Question: I have a query which returns some rows. Its column names are like: Age, Gender, DOB etc.
What I have to do is, to check how many rows are coming from DB of which Age.
e.g. See the image:

See the age subtotal, it means my query is returning 54 rows of age 0, 1 row of age 1 and so on.
This table of subtotal must display only those ages that are returned by the query. For example there is no Age 2 as it was not returned by query.
How can I sort this issue, if anyone has idea please share. Any help would be highly appreciated.
Thanks in advance.
EDIT: Here is my Stored Procedure:
'''
ALTER PROCEDURE [dbo].[spGetClients]
(
@orderBy varchar(50),
@startAge int,
@endAge int,
@sex varchar(5),
@developmentalDisability varchar(200),
@staffId nvarchar(1024),
@statusId nvarchar(1024),
@ethnicityId nvarchar(1024),
@treatmentProviderId nvarchar(1024)
)
AS
BEGIN
SET NOCOUNT ON;
SELECT c.Id, dbo.GetClientFullName(c.FirstName, c.MiddleInit, c.LastName) AS ClientName,
c.DateOfBirth, dbo.GetAge(c.DateOfBirth, GETDATE()) AS Age, c.Sex,
dbo.GetClientStatus(c.Id, @statusId) AS Status, ca.Address, co.Phone,
dbo.GetEthnicity(c.Id, @ethnicityId) AS Ethnicity, dbo.GetDevelopmentalDisabilities(c.Id, @developmentalDisability) AS Disabilities,
dbo.GetClientStaffContacts(c.Id, @staffId) AS Staff, dbo.GetClientContacts(c.Id) AS Contact,
dbo.GetClientInsuranceProviders(c.Id) AS HealthProvider,
dbo.GetClientTreatmentProviders(c.Id, @treatmentProviderId) AS TreatmentProvider
FROM Client c
LEFT OUTER JOIN(
SELECT ca.ParentEntityId, ca.Address
FROM ContactAddress ca
INNER JOIN EntityName en ON en.Id = ca.EntityNameId AND en.Name = 'Client'
INNER JOIN GeneralLookup gl ON ca.glAddressTypeId = gl.Id AND gl.LookupItem = 'Primary'
) ca ON c.Id = ca.ParentEntityId
LEFT OUTER JOIN(
SELECT co.ParentEntityId, co.ContactData Phone
FROM ContactOther co
INNER JOIN EntityName en ON en.Id = co.EntityNameId AND en.Name = 'Client'
INNER JOIN GeneralLookup gl ON co.glContactTypeId = gl.Id AND gl.LookupItem = 'Home'
) co ON c.Id = co.ParentEntityId
LEFT OUTER JOIN GeneralStatus gs on gs.Id = c.StatusId
where gs.Name <> 'Deleted'
and (dbo.GetAge(c.DateOfBirth, GETDATE()) BETWEEN @startAge and @endAge)
and ((@sex = 'M' and c.sex = 'M') or (@sex = 'F' and c.Sex = 'F') or (@sex = 'Both' and (c.Sex in ('M', 'F', ''))))
and ((@staffId = '') OR (dbo.GetClientStaffContacts(c.Id, @staffId) is not null))
and ((@statusId = '') OR (dbo.GetClientStatus(c.Id, @statusId) is not null))
and ((@ethnicityId = '') OR (dbo.GetEthnicity(c.Id, @ethnicityId) is not null))
and ((@treatmentProviderId = '') OR (dbo.GetClientTreatmentProviders(c.Id, @treatmentProviderId) is not null))
ORDER BY
CASE
WHEN @orderBy = 'Consumer Name' THEN dbo.GetClientFullName(c.FirstName, c.MiddleInit, c.LastName)
WHEN @orderBy = 'Consumer Address' THEN ca.Address
END
END
'''
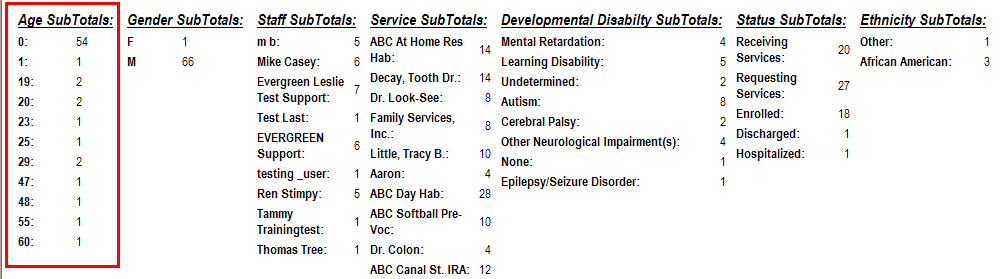
Answer: Your query is pretty elaborate and the output seems to be for a report, couldn't you just elaborate your sub-total in the report? (SSRS <URL>
If it is not possible, i think you could modify your stored procedure to use a <URL>: load the query in the table and then run the various subtotal query on it.